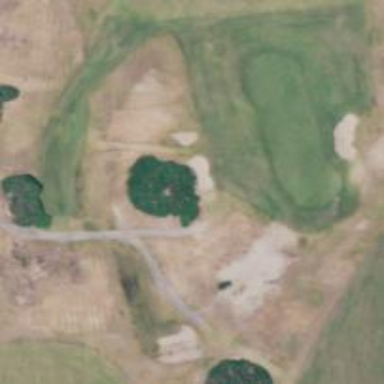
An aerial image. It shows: Path used for both walking and golf.